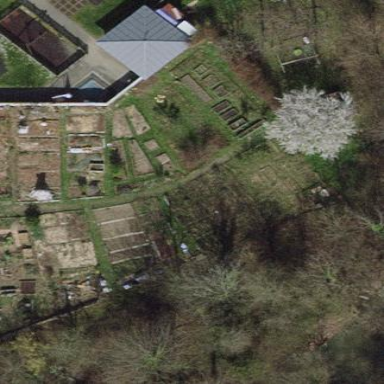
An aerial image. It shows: Garden area designed specifically for growing vegetables.